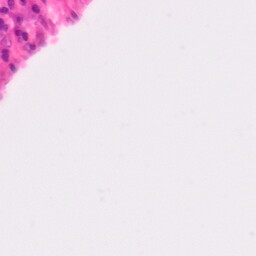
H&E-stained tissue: Colon